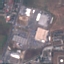
Land use / land cover: Industrial